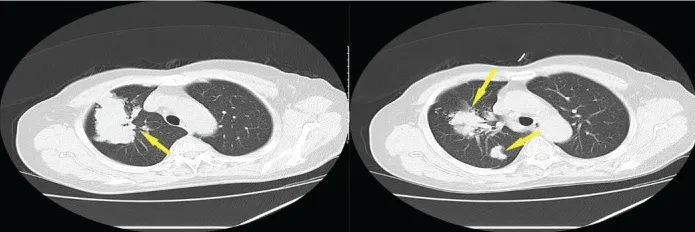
Case 2. (A) Lung mass (yellow arrows) on chest computed mass, cross-section.
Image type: radiology (ct)